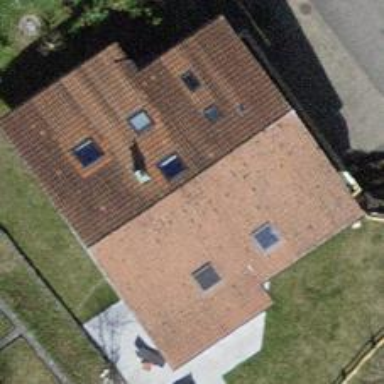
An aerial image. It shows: Detached building.